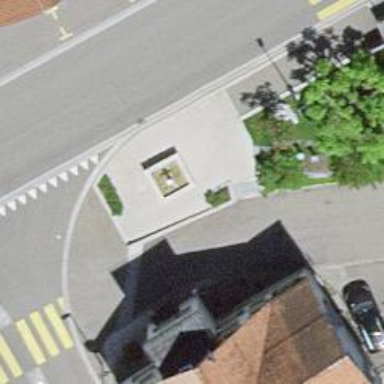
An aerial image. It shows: Fountain.